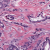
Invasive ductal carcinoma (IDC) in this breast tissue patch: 1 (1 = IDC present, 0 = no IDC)